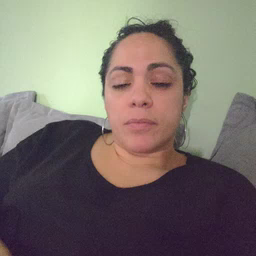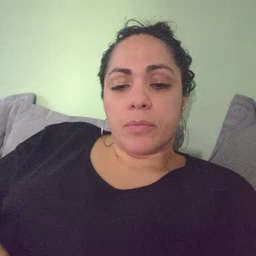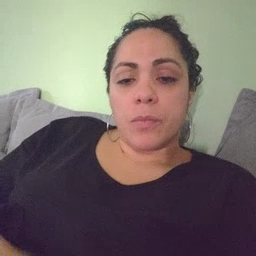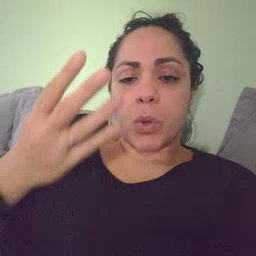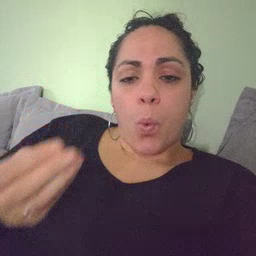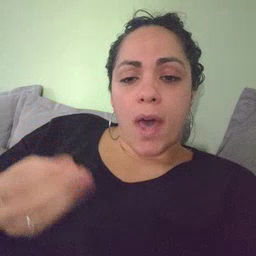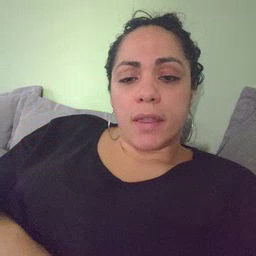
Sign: wet